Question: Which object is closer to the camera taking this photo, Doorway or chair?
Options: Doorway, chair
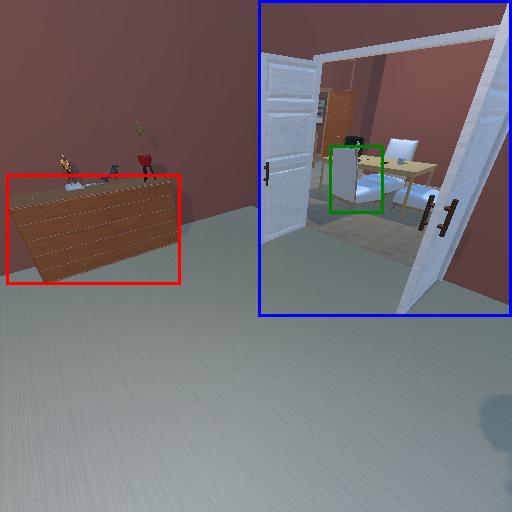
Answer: Doorway